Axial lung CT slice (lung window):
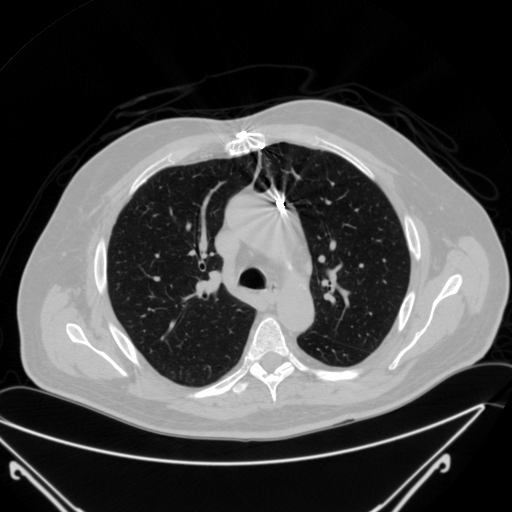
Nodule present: no